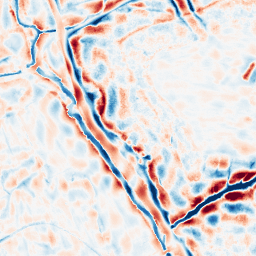
Category: wavelet
Decomposition family: wavelet_dwt
Decomposition parameters: wavelet: db8
level: 4
Upsampling method: bspline
Upsampling parameters: scale: 4
Upsampling scale: 4